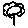
Label: flower